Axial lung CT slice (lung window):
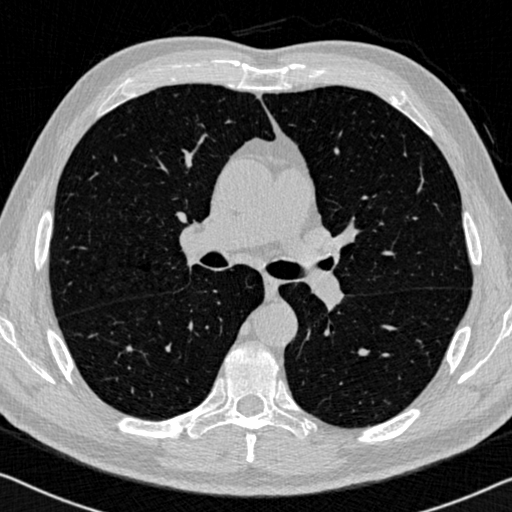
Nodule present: no